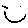
Label: smiley face